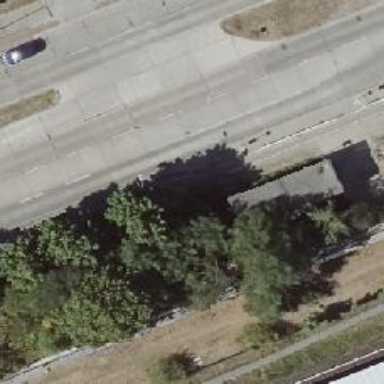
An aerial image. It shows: Concrete footway that includes tunnel and ramp.